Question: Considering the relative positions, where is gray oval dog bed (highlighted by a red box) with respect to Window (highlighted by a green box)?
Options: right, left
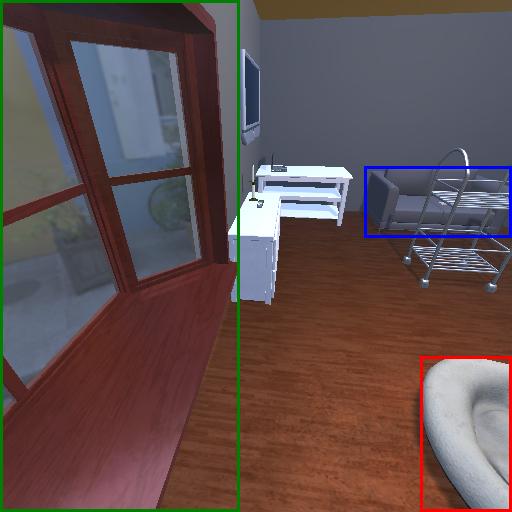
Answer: right